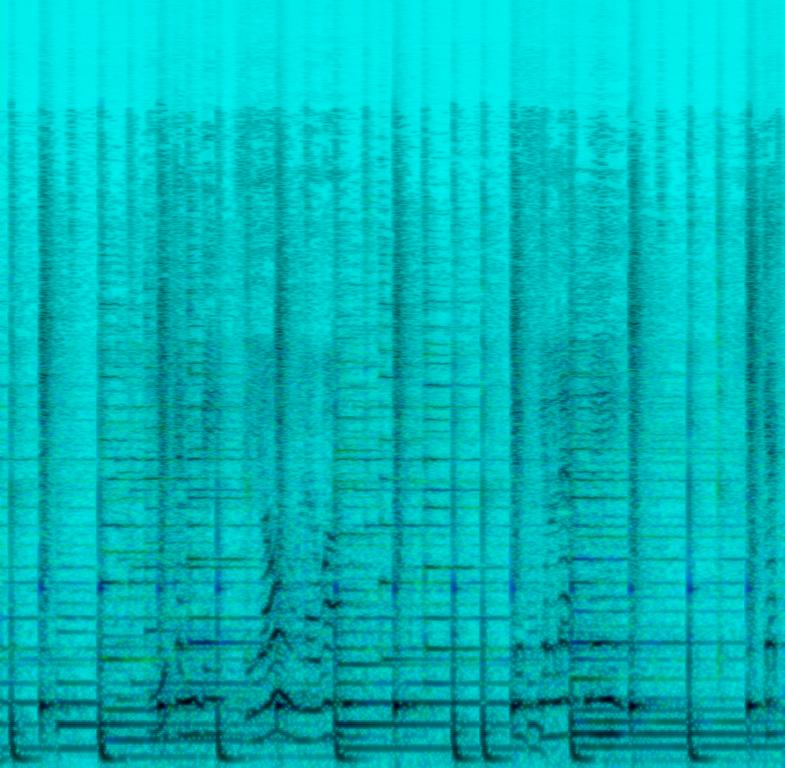
This pop ballad features two male voices singing in octaves. This is accompanied by percussion playing a simple beat. A bass plays the root notes of the chords. A piano plays the chords by striking them just once per bar. When the voice pauses between verses, another voice sings descending pattern vocables in falsetto. When the main voice resumes, a synth fill is played along with a muted guitar. The rest of the instruments continue to play their respective parts. This song has a romantic mood. This song can be played in a romantic movie.